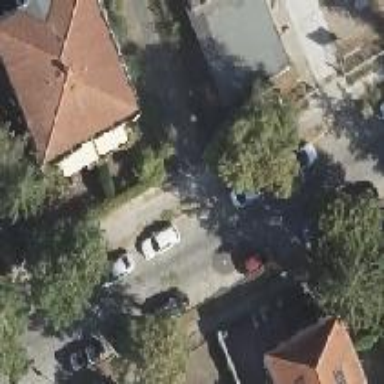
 and the left sidewalk surface is made of sett."